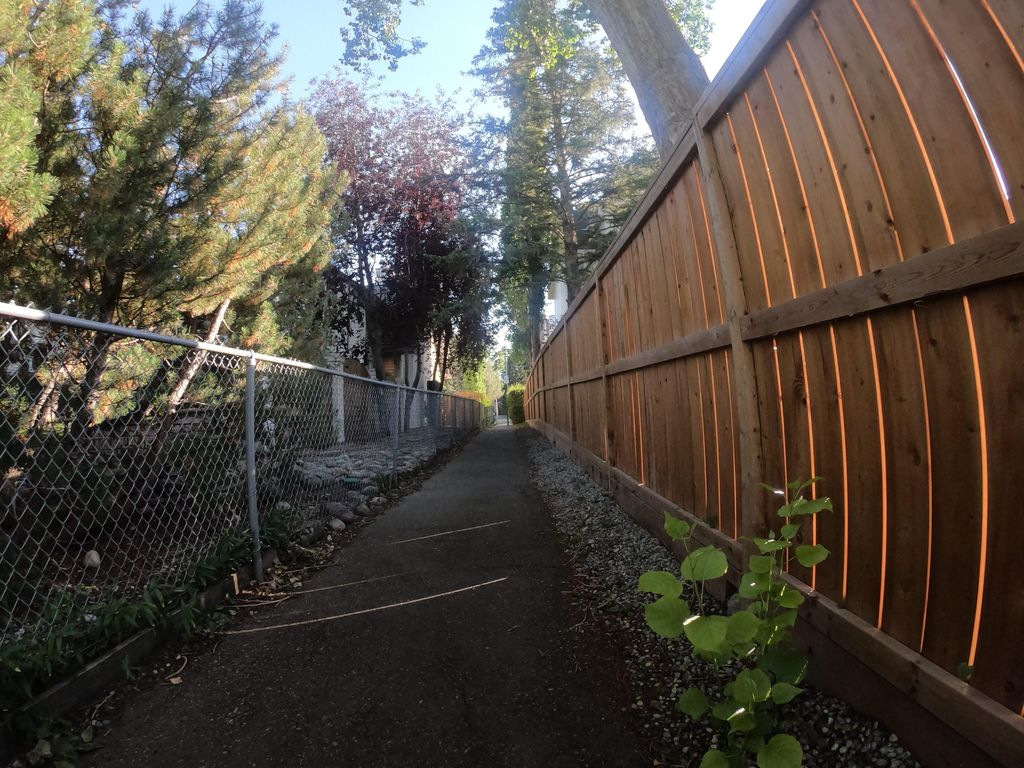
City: calgary